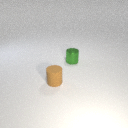
small green metal cylinder behind small brown rubber cylinder